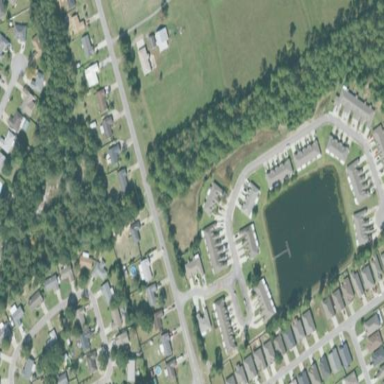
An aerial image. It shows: Single-family residential area.